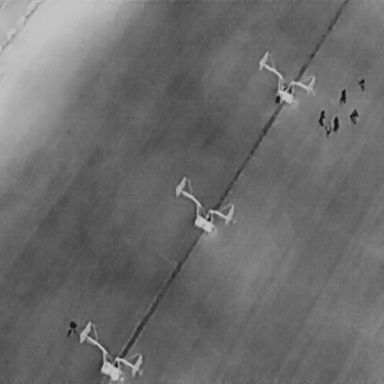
There are eight People in the infrared image.